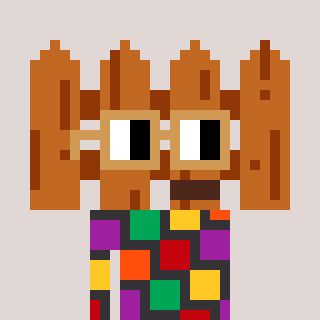
a pixel art character with square brown glasses, a fence-shaped head and a grayscale-colored body on a warm background